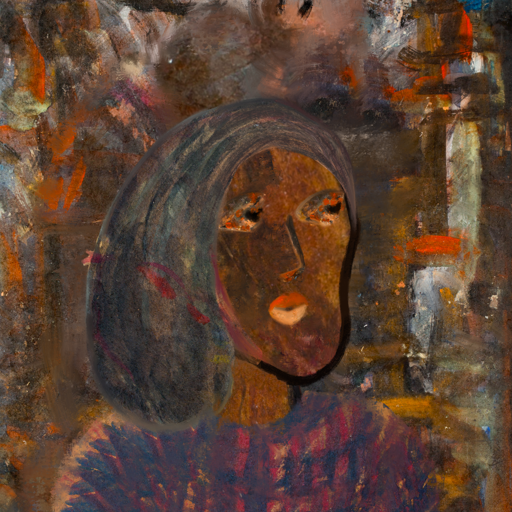
Background: GypsyQueen, Head And Neck Side: Mosgoul, Face Side: Gypsy_Queen, Bust: In_The_Sun, Hair Side: Gypsy_Mother, Head Accessory: Blank, Second Necklace: Blank, Necklace: Blank, Baby: Blank